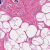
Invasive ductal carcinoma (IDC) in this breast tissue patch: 0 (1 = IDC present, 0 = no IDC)